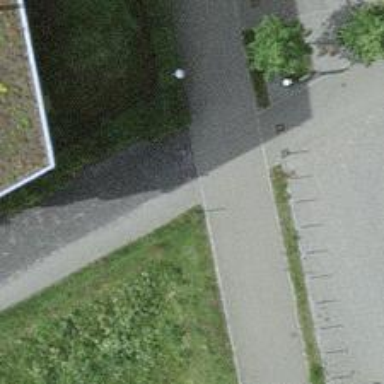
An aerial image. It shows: Bollard.